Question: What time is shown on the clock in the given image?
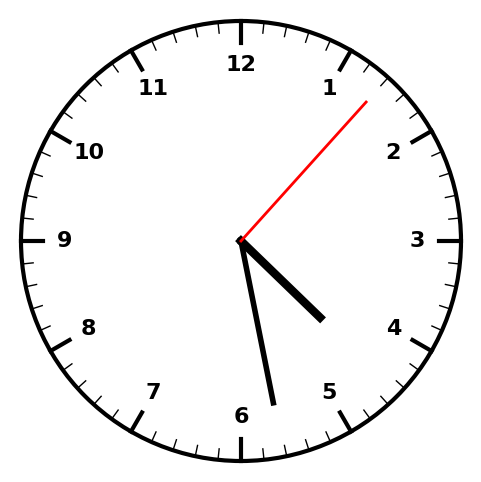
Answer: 04:28:07